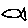
Label: fish